Question: so I make some coding and now have empty buffer I want to ask how to feel EMPTY_BUFFER
so if use IF line == EMPTY BUFFER then FILL IT..i already try some coding but still not fill the empty buffer
'''
#property strict
#property indicator_level1 75.0
#property indicator_level2 25.0
#property indicator_levelcolor LimeGreen
#property indicator_levelwidth 1
#property indicator_levelstyle 0
#property indicator_separate_window
#property indicator_buffers 5
#property indicator_color1 Green
#property indicator_color2 Red
#property indicator_color3 Blue
#property indicator_color4 Green
#property indicator_color5 Red
extern string howtouse= "scalping in m5";
extern string contact = "reiz_gamer@yahoo.co.id";
extern string created = "created by reza rahmad";
extern int barsToProcess=100;
double ExtMapBuffer1[];
double ExtMapBuffer2[];
double ExtMapBuffer3[];
double buy[];
double sell[];
int values;
//+------------------------------------------------------------------+
//| Custom indicator initialization function |
//+------------------------------------------------------------------+
int OnInit()
{
//---
SetIndexStyle(0,DRAW_LINE);
SetIndexBuffer(0,ExtMapBuffer1);
SetIndexStyle(1,DRAW_LINE);
SetIndexBuffer(1,ExtMapBuffer2);
SetIndexStyle(2,DRAW_LINE);
SetIndexBuffer(2,ExtMapBuffer3);
SetIndexStyle(3,DRAW_NONE);
SetIndexBuffer(3,buy);
SetIndexEmptyValue(3,0.0);
SetIndexStyle(4,DRAW_ARROW,EMPTY,3,Magenta);
SetIndexArrow(4,234);
SetIndexBuffer(4,sell);
SetIndexEmptyValue(4,0.0);
// initialization of the generator of random numbers
ObjectCreate("sig",OBJ_TEXT,0,0,0,0,0);
ObjectSetText("sig","TAHAN",10,"Times New Roman",Magenta);
ObjectCreate("sig1",OBJ_LABEL,0,0,0,0,0);
ObjectSet("sig1",OBJPROP_XDISTANCE,750);
ObjectSet("sig1",OBJPROP_YDISTANCE,20);
ObjectSetText("sig1","created by reza rahmad scalping use in tf 5m",10,"Times New Roman",Magenta);
//---
return(0);
}
//+------------------------------------------------------------------+
//| Custom indicator iteration function |
//+------------------------------------------------------------------+
int deinit()
{
ObjectDelete("tare");
ObjectDelete("tarmid");
ObjectDelete("tare1");
ObjectDelete("sig");
ObjectDelete("sig1");
return(0);
}
//+------------------------------------------------------------------+
//| |
//+------------------------------------------------------------------+
int start()
{
int counted_bars=IndicatorCounted(),
limit;
if(counted_bars>0)
counted_bars--;
limit=Bars-counted_bars;
if(limit>barsToProcess)
limit=barsToProcess;
for(int i=0;i<limit;i++)
{
double main5 = iStochastic( NULL, PERIOD_M5, 14, 3, 3, MODE_SMMA, 0, MODE_MAIN, i );
double signal5 = iStochastic( NULL, PERIOD_M5, 14, 3, 3, MODE_SMMA, 0, MODE_SIGNAL, i );
double ma20 = iMA( NULL, PERIOD_M5, 20, 0, MODE_SMA, PRICE_CLOSE, 0 );
double ma5 = iMA( NULL, PERIOD_M5, 5, 0, MODE_SMA, PRICE_CLOSE, 0 );
ExtMapBuffer1[i] = EMPTY_VALUE;
ExtMapBuffer2[i] = EMPTY_VALUE;
if ( main5 > signal5
&& High[0] > ma5
){
ExtMapBuffer1[i] = ( ( Close[i+1] + Close[i] ) / 2 );
values = 1;
}
if ( main5 < signal5
&& Low[0] < ma5
){
ExtMapBuffer2[i] = ( ( Close[i+1] + Close[i] ) / 2 );
values = 2;
}
'''
<URL>

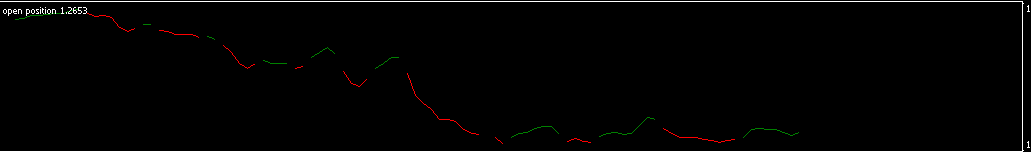
Answer: ## How to understand EMPTY_VALUE in MQL4 Custom Indicators?
MQL4's convention is not to paint / show 'CustomIndicator'-line-segments to/from Bars, where 'CustomIndicator'-storageBuffer contains a specially recognised "" '== { EMPTY_VALUE | a value pre-set via SetIndexEmptyValue() }'.
By default, "" is 'EMPTY_VALUE'.
The key step is this trick:
'''
if ( main5 < signal5
&& Low[0] < ma5
){
ExtMapBuffer2[i] = ( ( Close[i+1] + Close[i] ) / 2 ); // .CALC/.STO
values = MAIN_UNDER_SIGNAL; // .SET
if ( values_PREV!= MAIN_UNDER_SIGNAL ){ // ? WAS A FLIP
values_PREV = MAIN_UNDER_SIGNAL; // .SET
ExtMapBuffer3[i+1] = ExtMapBuffer1[i+1]; // .STO[i+1]
ExtMapBuffer3[i ] = ExtMapBuffer2[i ]; // .STO[i+0]
}
}
'''
## The recommended changes in context of the New-MQL4 code are here:
'''
// ------------------------------------------------------------------------------------
// FOR AN EA-INTEGRATION INTERFACE, ref. below
// ------------------------------------------------------------------------------------
#property strict // check this against OnCalculate() syntax requirement
#property indicator_separate_window
//roperty indicator_level1 75.0 // N/A for aPriceDOMAIN line
//roperty indicator_level2 25.0 // N/A for aPriceDOMAIN line
//roperty indicator_levelcolor clrLimeGreen
//roperty indicator_levelwidth 1
//roperty indicator_levelstyle 0
//roperty indicator_buffers 5 // not used
#property indicator_buffers 3
#property indicator_color1 clrGreen
#property indicator_color2 clrRed
#property indicator_color3 clrDimGray
/*roperty indicator_color4 Green // not used
#property indicator_color5 Red // not used
*/
#property description "Scalping in M5 Custom Indicator......................"
#property description "How to use it ......................................."
#property description "How to setup ........................................"
extern string howtouse = "scalping in M5"; // "New"-MQL4 shows comments in dialog box
extern string contact = "reiz_gamer@yahoo.co.id"; // Contact Email
extern string created = "created by reza rahmad"; // copyright notice
extern int barsToProcess = 100; // Bars To Process ( Depth )
double ExtMapBuffer1[],
ExtMapBuffer2[],
ExtMapBuffer3[];
double buy[];
double sell[];
int values,
values_PREV = EMPTY; // <STATE-FULL>-logic
#define MAIN_ABOVE_SIGNAL 1
#define MAIN_UNDER_SIGNAL 2
//+------------------------------------------------------------------+
//| Custom indicator initialization function |
//+------------------------------------------------------------------+
int OnInit() {
IndicatorShortName( "SigREZ( " + DoubleToStr( barsToProcess, 0 ) + " )");
IndicatorDigits( Digits + 1 ); // override default decimal points
// to be distinguishable once AVG(Close1,Close0) values are calculated
SetIndexStyle( 0, DRAW_LINE ); // MAIN_ABOVE_SIGNAL
SetIndexBuffer( 0, ExtMapBuffer1 ); // segments for values == 1
SetIndexDrawBegin( 0, barsToProcess );
SetIndexStyle( 1, DRAW_LINE ); // MAIN_UNDER_SIGNAL
SetIndexBuffer( 1, ExtMapBuffer2 ); // segments for values == 2
SetIndexDrawBegin( 1, barsToProcess );
SetIndexStyle( 2, DRAW_LINE ); // EMPTY_SEGMENTs
SetIndexBuffer( 2, ExtMapBuffer3 );
SetIndexDrawBegin( 2, barsToProcess );
/*
SetIndexStyle( 3, DRAW_NONE ); // not used
SetIndexBuffer( 3, buy );
SetIndexEmptyValue( 3, 0.0 );
SetIndexStyle( 4, DRAW_ARROW, EMPTY, 3, Magenta );
SetIndexArrow( 4, 234 );
SetIndexBuffer( 4, sell );
SetIndexEmptyValue( 4, 0.0 );
*/
// ----------------------------------------------------------------------------------
// initialization of the generator of random numbers
// ----------------------------------------------------------------------------------
ObjectCreate( "sig", OBJ_TEXT, 0, 0, 0, 0, 0 );
ObjectSetText( "sig", "TAHAN", 10, "Times New Roman", Magenta );
ObjectCreate( "sig1", OBJ_LABEL, 0, 0, 0, 0, 0 );
ObjectSet( "sig1", OBJPROP_XDISTANCE, 750 );
ObjectSet( "sig1", OBJPROP_YDISTANCE, 20 );
ObjectSetText( "sig1", "created by reza rahmad scalping use in tf 5m", 10, "Times New Roman", Magenta );
return(0);
}
//+------------------------------------------------------------------+
//| Custom indicator iteration function |
//+------------------------------------------------------------------+
int deinit() {
ObjectDelete( "tare" );
ObjectDelete( "tarmid" );
ObjectDelete( "tare1" );
ObjectDelete( "sig" );
ObjectDelete( "sig1" );
return(0);
}
//+------------------------------------------------------------------+
//| |
//+------------------------------------------------------------------+
int start() {
int limit = Bars,
counted_bars = IndicatorCounted();
if ( counted_bars > 0 ) counted_bars--;
limit -= counted_bars;
if ( limit > barsToProcess ) limit = barsToProcess;
for ( int i = 0; i < limit; i++ ) {
double main5 = iStochastic( NULL, PERIOD_M5, 14, 3, 3, MODE_SMMA, 0, MODE_MAIN, i );
double signal5 = iStochastic( NULL, PERIOD_M5, 14, 3, 3, MODE_SMMA, 0, MODE_SIGNAL, i );
double ma20 = iMA( NULL, PERIOD_M5, 20, 0, MODE_SMA, PRICE_CLOSE, 0 );
double ma5 = iMA( NULL, PERIOD_M5, 5, 0, MODE_SMA, PRICE_CLOSE, 0 );
if ( main5 > signal5
&& High[0] > ma5
){
ExtMapBuffer1[i] = ( ( Close[i+1] + Close[i] ) / 2 ); // .CALC/.STO
values = MAIN_ABOVE_SIGNAL; // .SET
if ( values_PREV!= MAIN_ABOVE_SIGNAL ){ // ? WAS A FLIP
values_PREV = MAIN_ABOVE_SIGNAL; // .SET
ExtMapBuffer3[i+1] = ExtMapBuffer2[i+1]; // .STO[i+1]
ExtMapBuffer3[i ] = ExtMapBuffer1[i ]; // .STO[i+0]
}
}
if ( main5 < signal5
&& Low[0] < ma5
){
ExtMapBuffer2[i] = ( ( Close[i+1] + Close[i] ) / 2 ); // .CALC/.STO
values = MAIN_UNDER_SIGNAL; // .SET
if ( values_PREV!= MAIN_UNDER_SIGNAL ){ // ? WAS A FLIP
values_PREV = MAIN_UNDER_SIGNAL; // .SET
ExtMapBuffer3[i+1] = ExtMapBuffer1[i+1]; // .STO[i+1]
ExtMapBuffer3[i ] = ExtMapBuffer2[i ]; // .STO[i+0]
}
}
}
}
'''
---
## Tool for a safer MQL4 integration Interface between EA & Custom Indicator
Due to the nature of the 'iCustom()' syntax and ordering of the parameters, as a header-section for an EA, , that will prepare all relevant details for a contract ( irrespective how weak it technically is )
This template-tool avoids countless troubles and loss of productivity on debugging a syntactically feasible, however wrong calls of iCustom() due to passing wrong, ill-mixed parameters ( a missing-one / a wrong-value / a wrong-order / ... )
'''
// ||||||||||||||||||||||||||||||||||||||||||||||||||||||||||||||||||||||||||||||||||||||||||||||||||||||||||||||||||||||||||||||||||||||||||||||||||||||||||||||||||||||||||||||||||||||||||||||||||||||||||||||||||||||
// COPY/PASTE.START
// ||||||||||||||||||||||||||||||||||||||||||||||||||||||||||||||||||||||||||||||||||||||||||||||||||||||||||||||||||||||||||||||||||||||||||||||||||||||||||||||||||||||||||||||||||||||||||||||||||||||||||||||||||||||
// CALL-er SIDE INTERFACE |||||||||||||||||||||||||||||||||||||||||||||||||||||||||||||||||||||||||||||||||||||||||||||||||||||||||||||||||||||||||||||||||||||||||||||||||||||||||||||||||||||||||||||||||||||||||||||||
//
// #define sIndicatorPathNAME "#AliceInTheWonderlands_msMOD_0.00"
//
// //_____________________________________INPUT(s)
// // NONE // n/a
//
// //_____________________________________OUTPUT(s):
// #define iOutputDoubleOpenBUFFER 0
// #define iOutputDoubleHighBUFFER 1
// #define iOutputDoubleLowBUFFER 2
// #define iOutputDoubleCloseBUFFER 3
// #define iOutputDoubleVolumeBUFFER 4
// #define iOutputDoubleTimeBUFFER 5
//
// double iCustom( _Symbol, // string symbol, // symbol: Symbol name on the data of which the indicator will be calculated. NULL means the current symbol.
// PERIOD_CURRENT, // int timeframe, // timeframe
// sIndicatorPathNAME, // string name, // path/name of the custom indicator compiled program: Custom indicator compiled program name, relative to the root indicators directory (MQL4/Indicators/). If the indicator is located in subdirectory, for example, in MQL4/Indicators/Examples, its name must be specified as "Examples\indicator_name" (double backslash "\"must be specified as separator instead of a single one).
// <<N/A>>, // ...[1] ..., // custom indicator [1]-st input parameters (if necessary)
// // ...[2+] // custom indicator further input parameters (if necessary)
// <iOutputDouble*BUFFER>, // int mode, // line index: Line index. Can be from 0 to 7 and must correspond with the index, specified in call of the SetIndexBuffer() function.
// i // int bar_shift // shift
// );
// ||||||||||||||||||||||||||||||||||||||||||||||||||||||||||||||||||||||||||||||||||||||||||||||||||||||||||||||||||||||||||||||||||||||||||||||||||||||||||||||||||||||||||||||||||||||||||||||||||||||||||||||||||||||
// COPY/PASTE.END
// ||||||||||||||||||||||||||||||||||||||||||||||||||||||||||||||||||||||||||||||||||||||||||||||||||||||||||||||||||||||||||||||||||||||||||||||||||||||||||||||||||||||||||||||||||||||||||||||||||||||||||||||||||||||
'''
---
The remaining gaps result from code-design. .
The remaining issue is related with business-logic algorithmisation, that was coded by O/P in a form of independent, serial-sequence of 'if(){...}'-constructors, that are simply not able of proper handling all the existing Tri-State-FSA transitions.